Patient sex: F
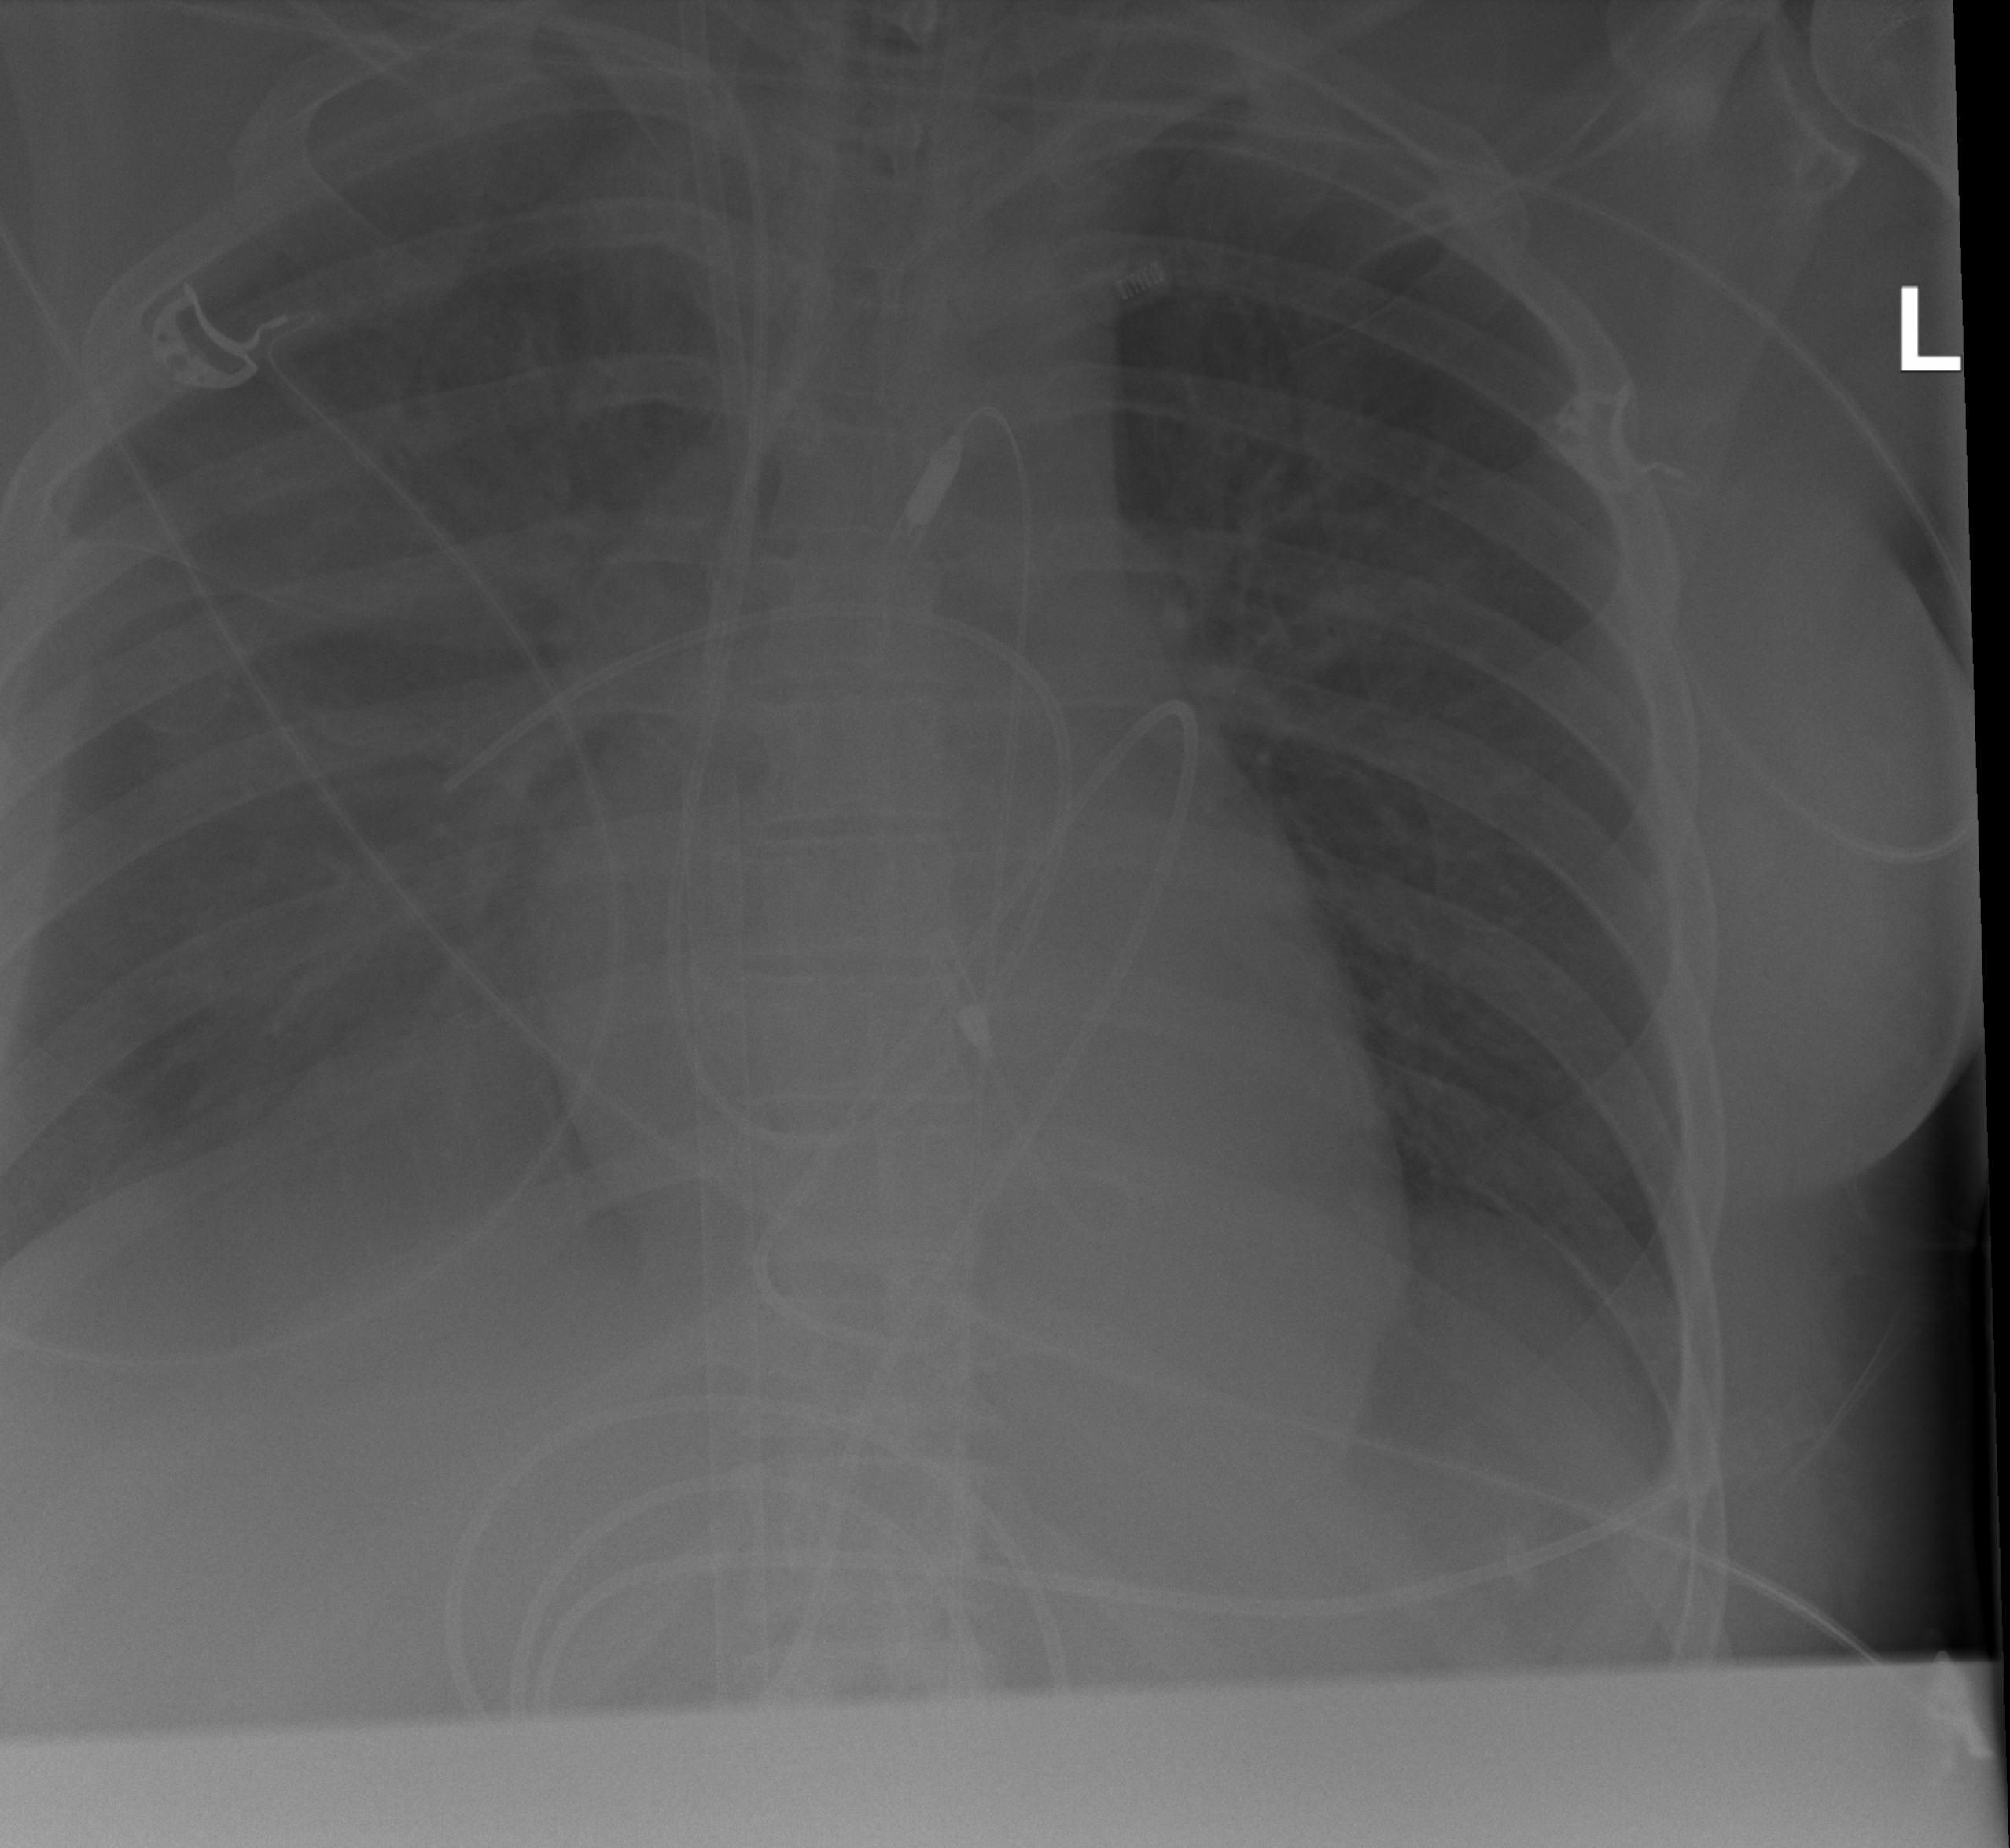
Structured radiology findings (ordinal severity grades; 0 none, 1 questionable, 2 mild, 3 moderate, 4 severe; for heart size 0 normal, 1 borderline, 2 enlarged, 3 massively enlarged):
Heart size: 0
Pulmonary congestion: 2
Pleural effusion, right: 2
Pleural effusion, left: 0
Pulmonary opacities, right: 0
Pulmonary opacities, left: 0
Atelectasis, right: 2
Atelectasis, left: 0